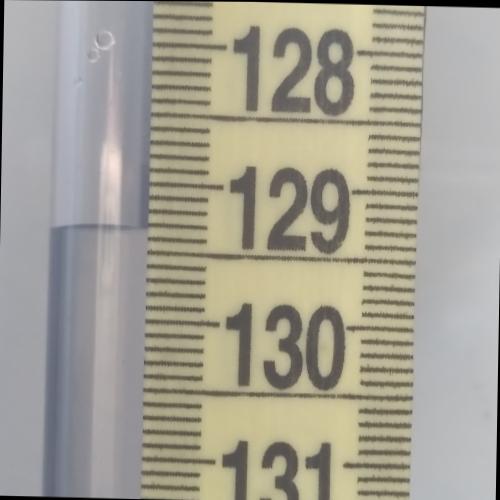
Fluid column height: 129.3 cm